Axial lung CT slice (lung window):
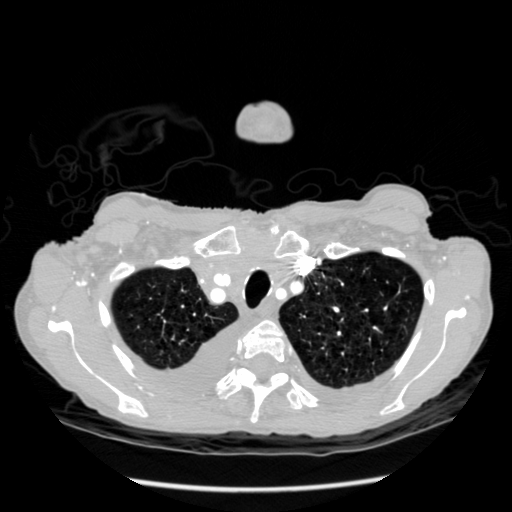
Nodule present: no